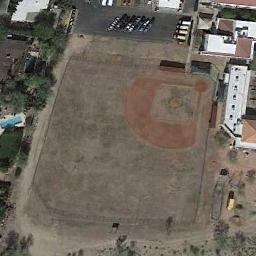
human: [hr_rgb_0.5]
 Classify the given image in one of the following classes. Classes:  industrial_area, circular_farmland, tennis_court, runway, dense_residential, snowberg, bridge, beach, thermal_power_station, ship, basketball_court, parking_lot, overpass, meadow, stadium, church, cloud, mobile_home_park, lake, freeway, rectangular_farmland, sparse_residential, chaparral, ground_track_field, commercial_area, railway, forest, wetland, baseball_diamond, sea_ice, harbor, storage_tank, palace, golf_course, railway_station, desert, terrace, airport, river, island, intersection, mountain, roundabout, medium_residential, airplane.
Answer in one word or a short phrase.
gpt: baseball_diamond